Interaction volume radius: 10 \u00c5
Interaction volume height: 10 \u00c5
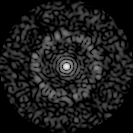
Disorder parameter: 0.8534